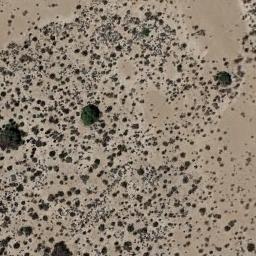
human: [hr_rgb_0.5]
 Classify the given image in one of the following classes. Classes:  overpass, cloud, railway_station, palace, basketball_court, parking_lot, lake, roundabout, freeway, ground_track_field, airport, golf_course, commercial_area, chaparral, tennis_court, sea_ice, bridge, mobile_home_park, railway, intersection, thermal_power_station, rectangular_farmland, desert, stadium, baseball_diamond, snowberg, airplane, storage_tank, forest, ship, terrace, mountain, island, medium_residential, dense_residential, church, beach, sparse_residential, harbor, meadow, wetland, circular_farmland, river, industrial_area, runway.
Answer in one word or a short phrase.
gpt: chaparral